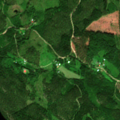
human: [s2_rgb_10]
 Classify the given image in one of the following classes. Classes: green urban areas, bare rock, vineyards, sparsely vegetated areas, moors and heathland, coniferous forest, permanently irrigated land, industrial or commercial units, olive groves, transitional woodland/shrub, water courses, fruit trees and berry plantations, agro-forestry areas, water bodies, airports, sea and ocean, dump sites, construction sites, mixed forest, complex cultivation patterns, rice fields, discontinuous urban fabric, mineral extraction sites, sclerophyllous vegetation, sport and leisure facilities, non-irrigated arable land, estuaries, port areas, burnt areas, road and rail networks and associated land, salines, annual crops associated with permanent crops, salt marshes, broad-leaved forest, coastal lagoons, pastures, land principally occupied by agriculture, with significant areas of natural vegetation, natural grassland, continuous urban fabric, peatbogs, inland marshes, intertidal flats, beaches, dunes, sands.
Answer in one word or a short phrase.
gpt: coniferous forest, mixed forest